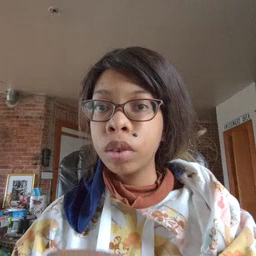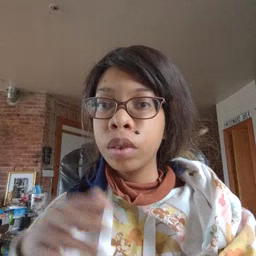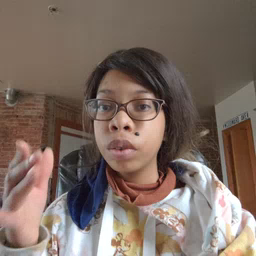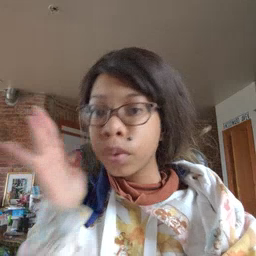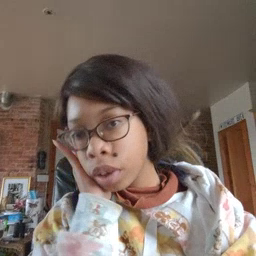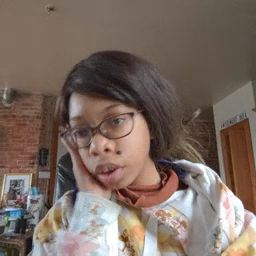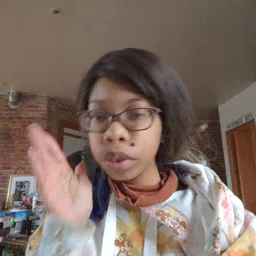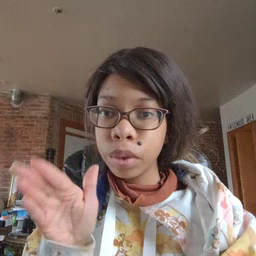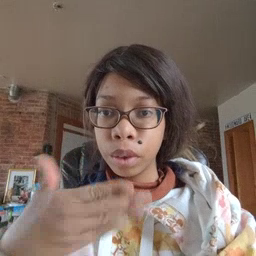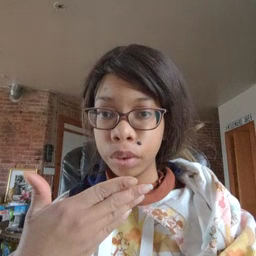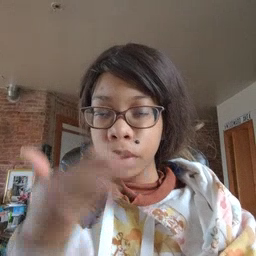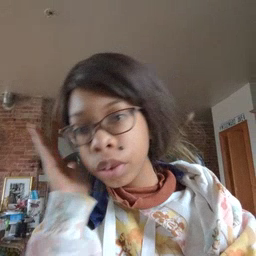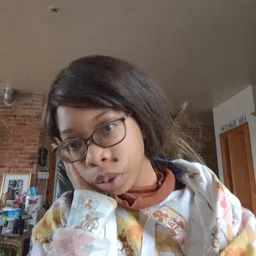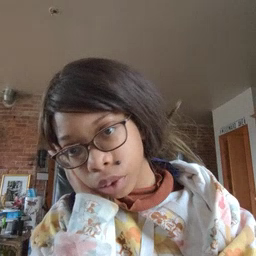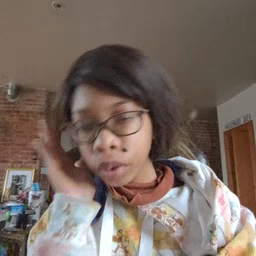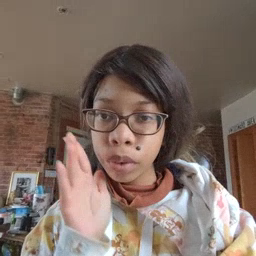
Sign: bedroom